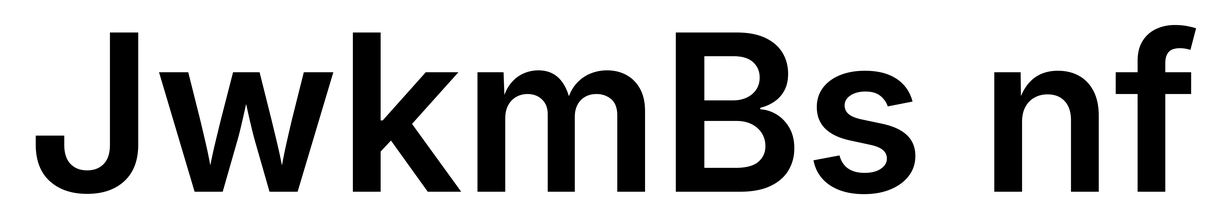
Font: Inter_SemiBold